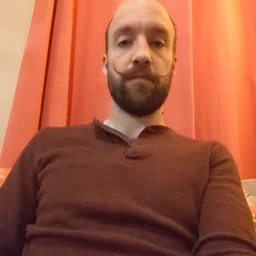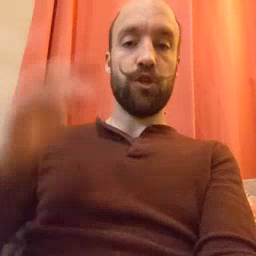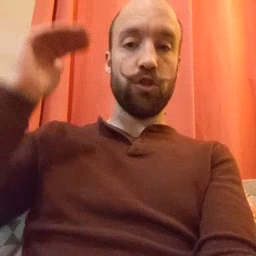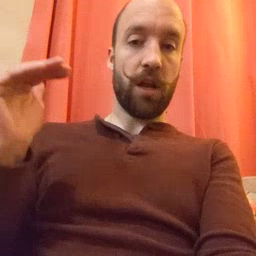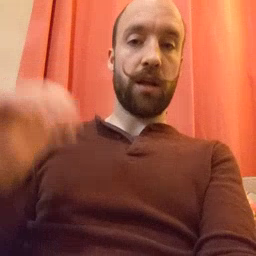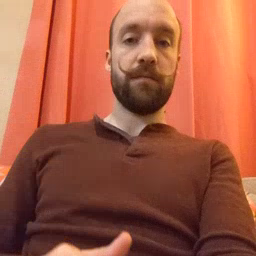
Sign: child